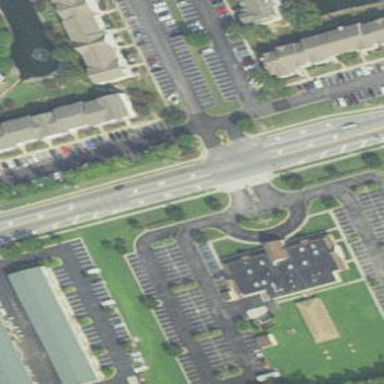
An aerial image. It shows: Road serving as parking aisle.